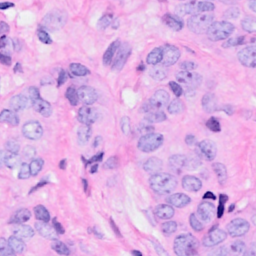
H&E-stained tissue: Breast